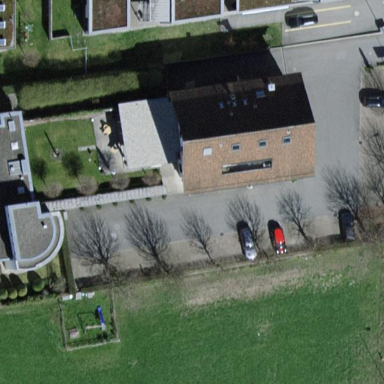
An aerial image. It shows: Hotel building.